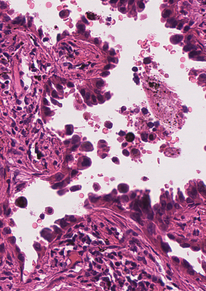
Tumor epithelial tissue: yes
Tumor-associated stroma tissue: yes
Normal tissue: no